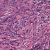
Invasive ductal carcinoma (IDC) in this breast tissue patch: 0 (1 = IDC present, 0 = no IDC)